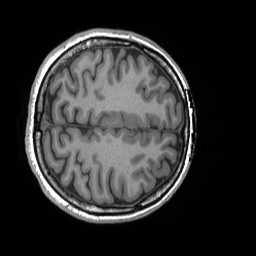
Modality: T1w
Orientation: axial
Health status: ill
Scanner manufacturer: siemens
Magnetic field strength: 3 T
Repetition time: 2.3 s
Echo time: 0.00243 s